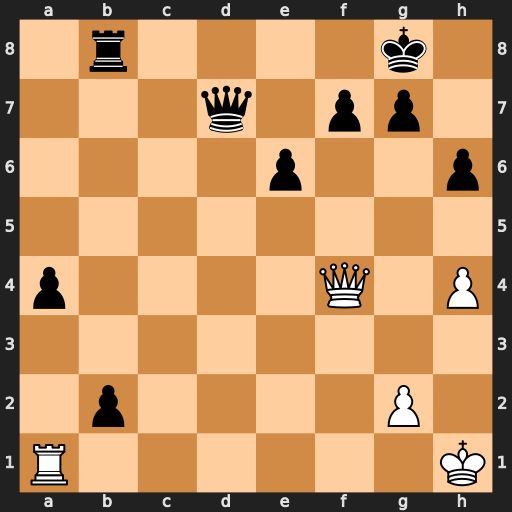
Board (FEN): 1r4k1/3q1pp1/4p2p/8/p4Q1P/8/1p4P1/R6K
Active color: w
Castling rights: -
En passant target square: -
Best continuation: Qxb8+ Kh7 Qxb2